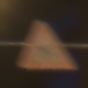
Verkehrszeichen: FlugbetriebRechts
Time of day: Night
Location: Outdoor (Urban)
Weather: Clear
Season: NotSpecified
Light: Artificial